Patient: sex M, age 70
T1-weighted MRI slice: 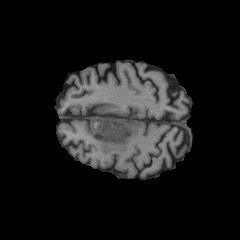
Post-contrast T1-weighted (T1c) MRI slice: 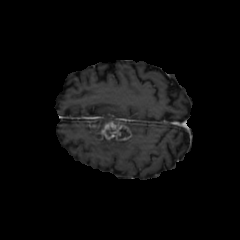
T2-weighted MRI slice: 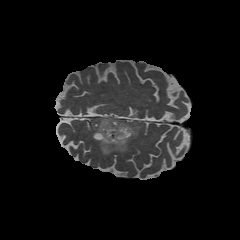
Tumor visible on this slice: yes
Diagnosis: Glioblastoma, IDH-wildtype
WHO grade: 4